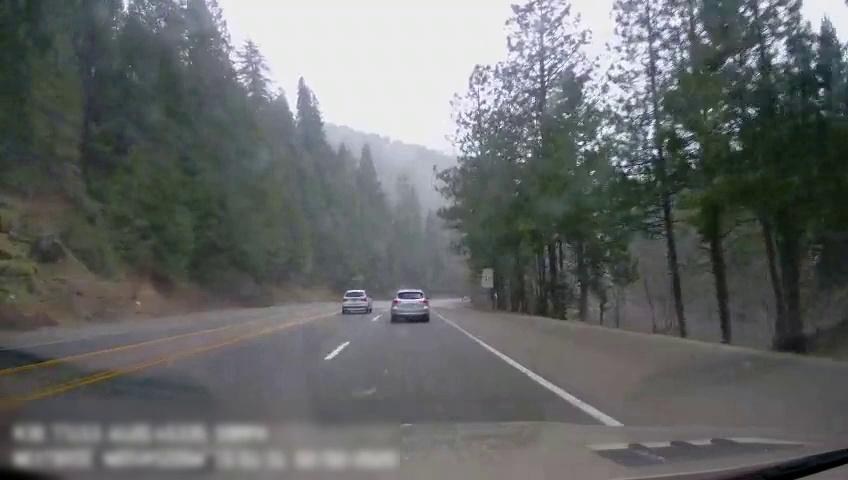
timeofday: Day
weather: Cloudy
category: Drivable Space
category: Vehicles | SUV
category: Vehicles | SUV
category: Lanes | Opposite Lane
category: Lanes | Current Lane
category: Lanes | Current Lane
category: Lanes | Opposite Lane
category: Lanes | Alternate Lane
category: Lanes | Alternate Lane
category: Lanes | Alternate Lane
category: Traffic | Signs